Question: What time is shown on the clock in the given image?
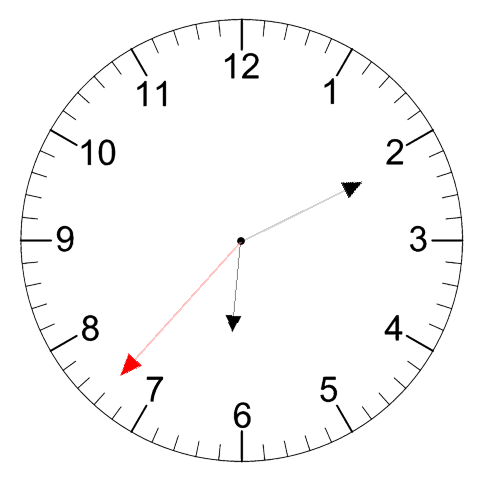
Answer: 06:10:37